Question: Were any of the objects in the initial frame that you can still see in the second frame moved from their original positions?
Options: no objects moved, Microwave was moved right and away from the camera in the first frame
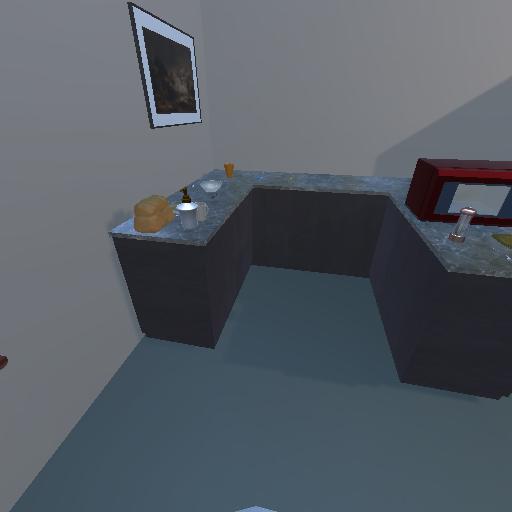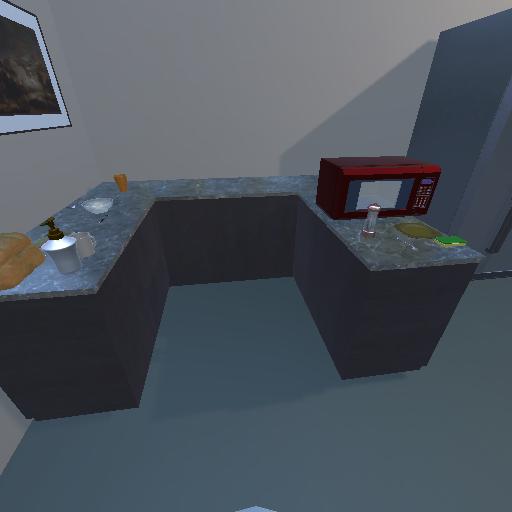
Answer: no objects moved